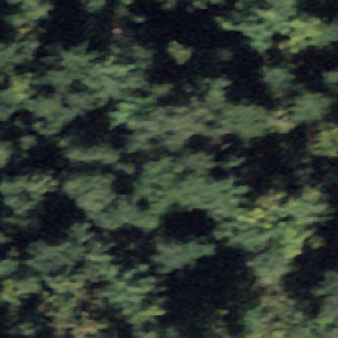
Label: other